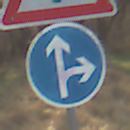
Verkehrszeichen: VorgeschriebeneFahrtrichtungGeradeausOderRechts
Zusatzzeichen oben: Lichtzeichenanlage
Umgebung: Outdoor, Nature
Tageszeit: SunriseSunset
Wetter: PartlyCloudy
Licht: Natural
Jahreszeit: NotSpecified
Kontrast: MediumContrast